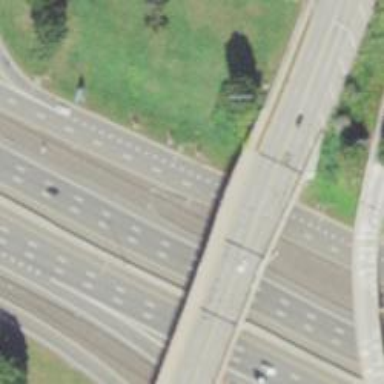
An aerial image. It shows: Asphalt road classified as primary highway with expressway characteristics.